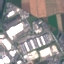
Land use / land cover: Industrial